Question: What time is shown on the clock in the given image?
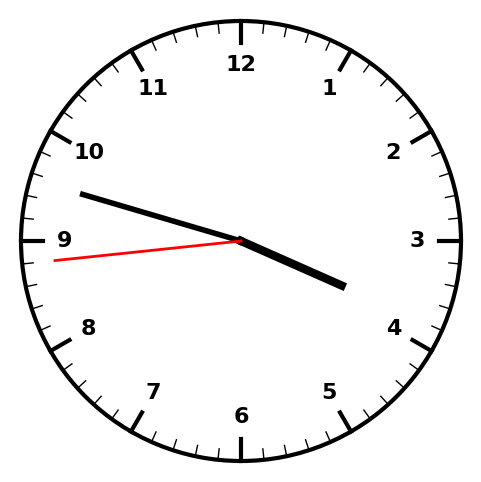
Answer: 03:47:44